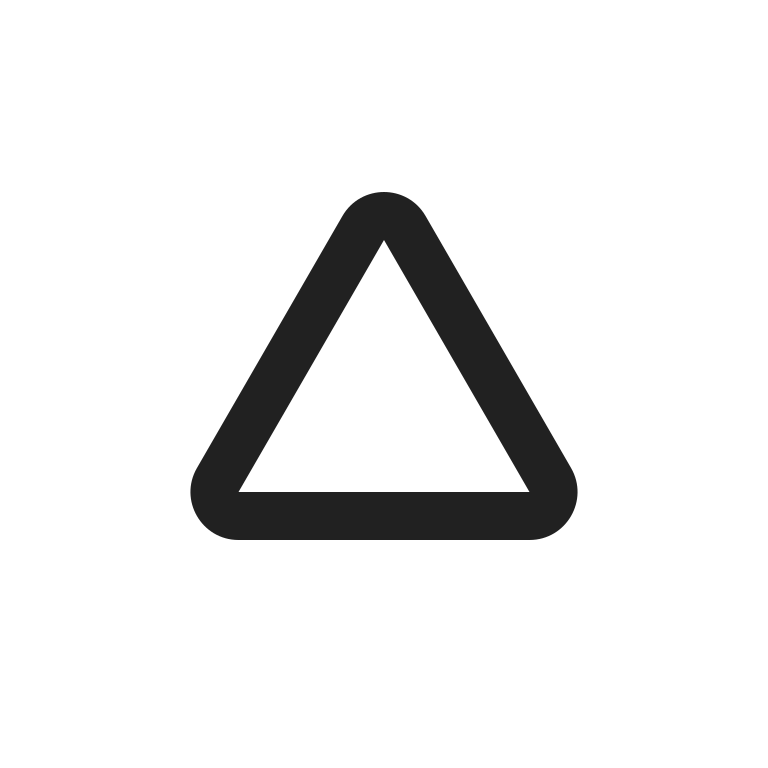
red triangle high contrast